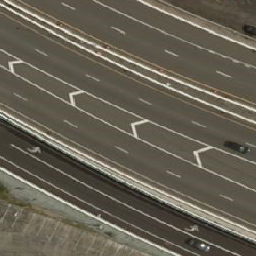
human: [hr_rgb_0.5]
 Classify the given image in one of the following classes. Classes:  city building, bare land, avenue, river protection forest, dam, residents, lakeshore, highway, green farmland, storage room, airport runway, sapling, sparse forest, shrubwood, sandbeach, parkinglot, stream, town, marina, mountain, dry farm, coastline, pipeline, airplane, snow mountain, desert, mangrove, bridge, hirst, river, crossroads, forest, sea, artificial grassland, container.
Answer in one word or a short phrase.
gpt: highway